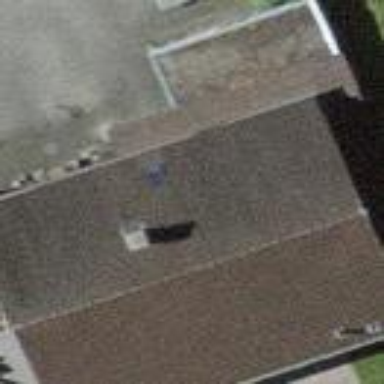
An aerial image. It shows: Gabled roofed house.